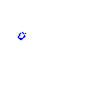
Particle: kaon